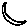
Label: moon